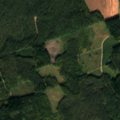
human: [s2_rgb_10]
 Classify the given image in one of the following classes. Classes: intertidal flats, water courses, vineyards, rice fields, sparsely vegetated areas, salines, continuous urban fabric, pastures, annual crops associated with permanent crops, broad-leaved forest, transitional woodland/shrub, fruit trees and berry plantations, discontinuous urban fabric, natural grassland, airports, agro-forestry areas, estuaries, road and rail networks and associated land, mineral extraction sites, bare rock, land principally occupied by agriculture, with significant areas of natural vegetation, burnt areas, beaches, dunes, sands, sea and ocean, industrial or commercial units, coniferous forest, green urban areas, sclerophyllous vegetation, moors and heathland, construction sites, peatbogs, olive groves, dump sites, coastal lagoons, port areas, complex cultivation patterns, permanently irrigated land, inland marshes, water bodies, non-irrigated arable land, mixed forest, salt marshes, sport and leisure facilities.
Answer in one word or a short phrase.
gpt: coniferous forest, transitional woodland/shrub